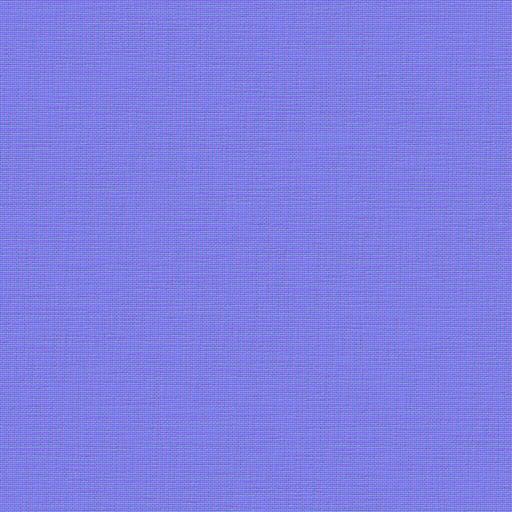
clean fabric smooth woven